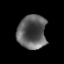
Tissue: prostate
Cell type: T cells
Senescence score: 0.3599
Nuclear area (px): 958
Mean DAPI intensity: 93.71